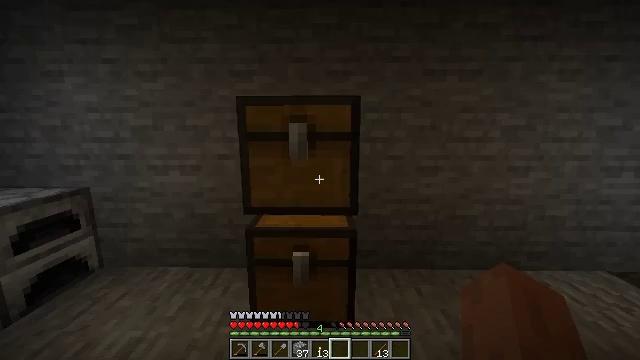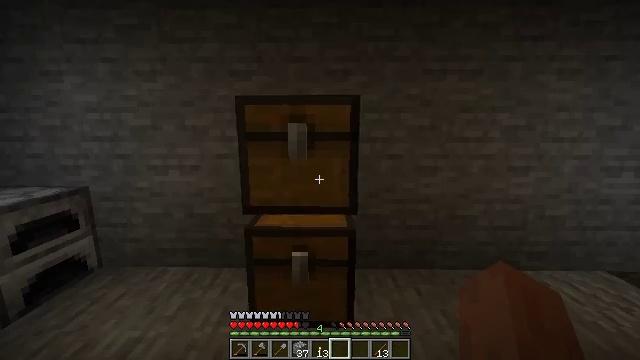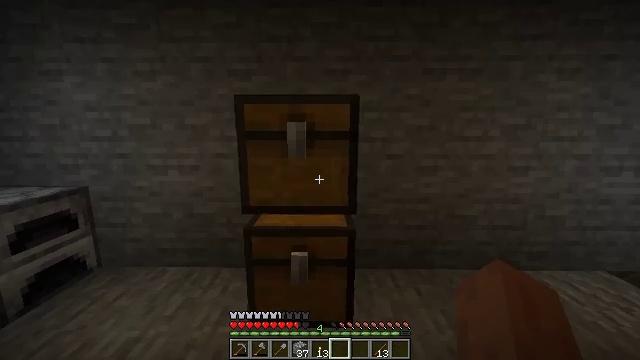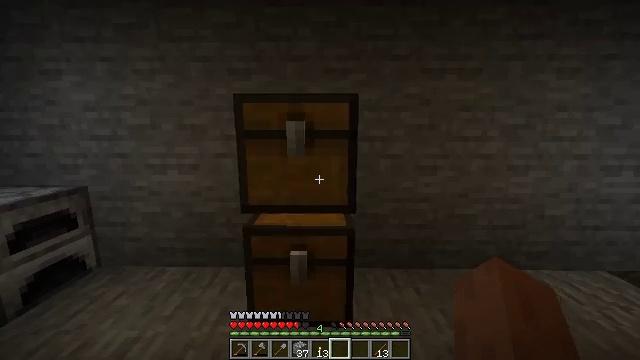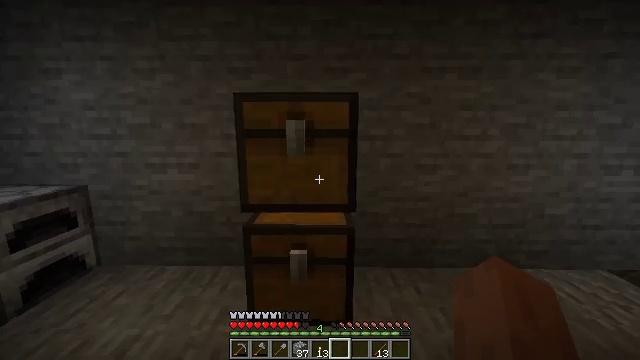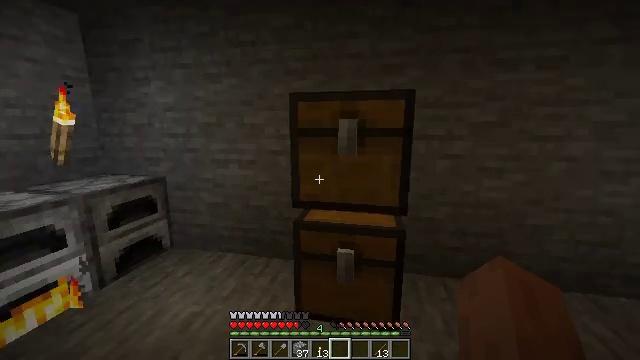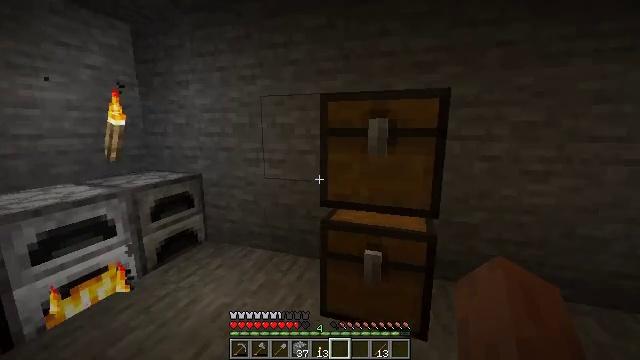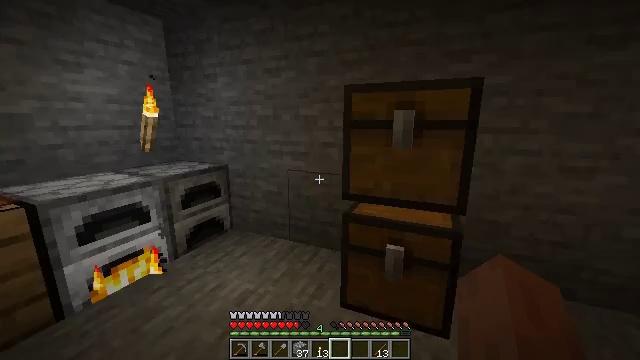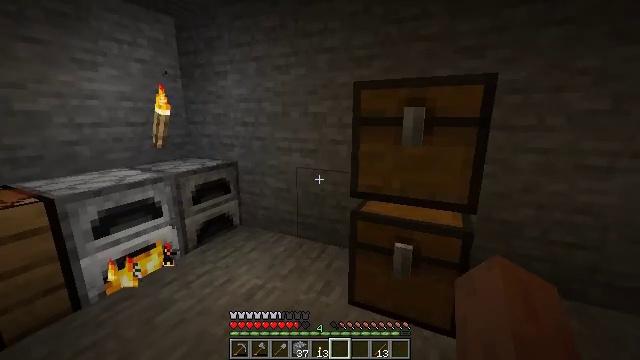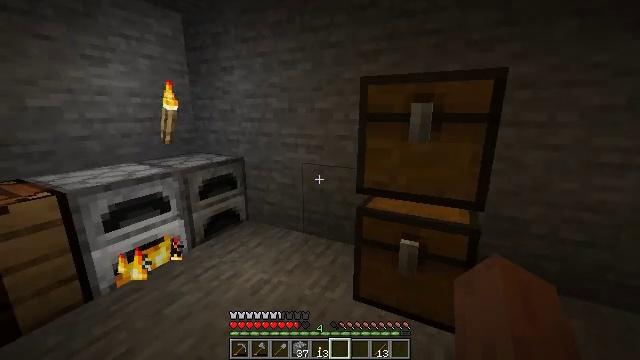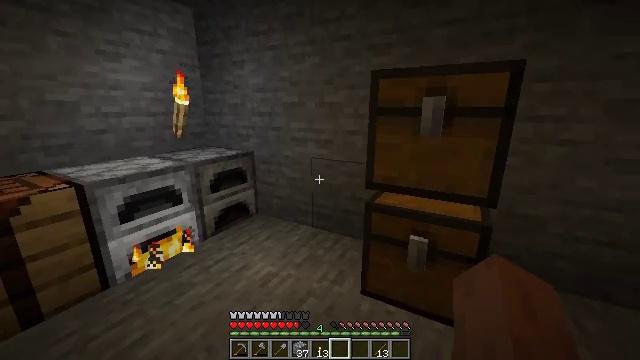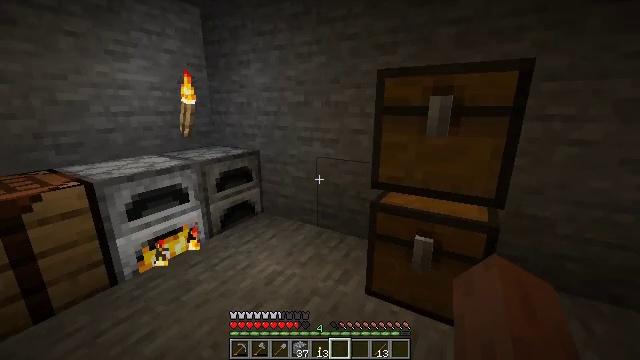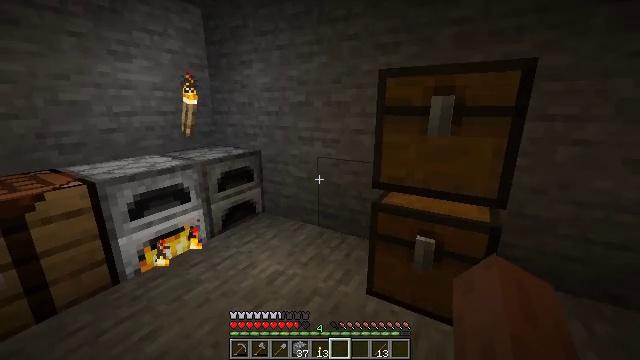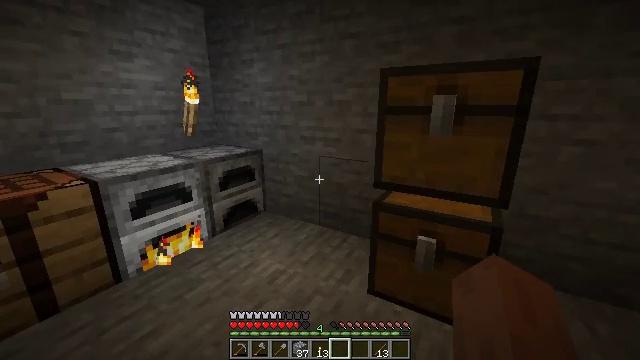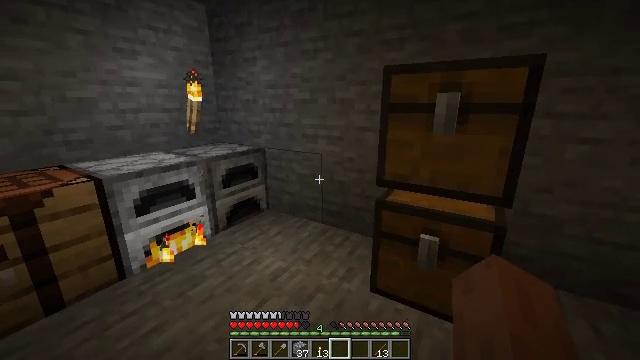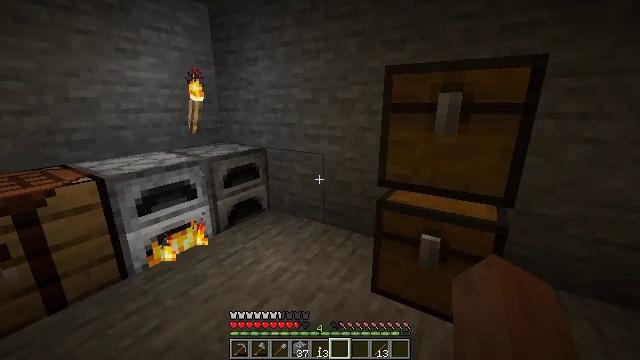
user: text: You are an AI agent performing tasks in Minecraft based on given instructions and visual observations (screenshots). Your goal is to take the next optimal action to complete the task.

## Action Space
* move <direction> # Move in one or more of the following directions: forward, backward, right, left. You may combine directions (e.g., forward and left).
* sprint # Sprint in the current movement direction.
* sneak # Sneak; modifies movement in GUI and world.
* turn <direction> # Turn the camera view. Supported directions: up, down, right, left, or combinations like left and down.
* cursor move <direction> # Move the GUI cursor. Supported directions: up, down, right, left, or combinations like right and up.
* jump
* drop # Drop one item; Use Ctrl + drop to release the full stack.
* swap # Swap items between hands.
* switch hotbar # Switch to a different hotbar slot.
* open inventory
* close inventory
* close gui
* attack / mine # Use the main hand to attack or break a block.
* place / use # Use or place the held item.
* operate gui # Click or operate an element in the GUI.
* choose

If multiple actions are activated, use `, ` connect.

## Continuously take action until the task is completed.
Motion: motion action
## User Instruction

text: Get an iron ingot by cooking iron ore.
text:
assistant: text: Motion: no_op
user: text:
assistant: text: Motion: no_op
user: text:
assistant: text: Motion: no_op
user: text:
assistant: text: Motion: no_op
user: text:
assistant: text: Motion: turn left
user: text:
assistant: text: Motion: turn left
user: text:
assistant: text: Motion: turn left and down
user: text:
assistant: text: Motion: turn left
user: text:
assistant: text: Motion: turn left
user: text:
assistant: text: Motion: turn left and down
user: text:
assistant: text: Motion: turn left
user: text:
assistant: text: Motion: no_op
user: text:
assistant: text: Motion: no_op
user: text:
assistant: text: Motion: no_op
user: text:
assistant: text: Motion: no_op
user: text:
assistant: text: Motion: no_op
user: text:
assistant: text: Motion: turn left
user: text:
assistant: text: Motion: no_op
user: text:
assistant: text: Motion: no_op
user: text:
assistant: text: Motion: no_op
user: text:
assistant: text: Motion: no_op
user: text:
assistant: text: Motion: no_op
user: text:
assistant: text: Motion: no_op
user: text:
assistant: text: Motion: no_op
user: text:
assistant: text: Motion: no_op
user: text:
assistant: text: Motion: no_op
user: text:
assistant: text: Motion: no_op
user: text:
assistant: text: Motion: no_op
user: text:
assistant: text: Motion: no_op
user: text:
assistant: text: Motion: no_op